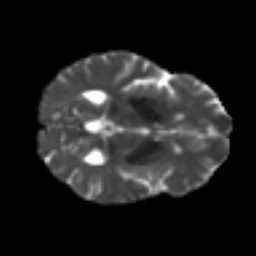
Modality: T2w
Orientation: axial
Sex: female
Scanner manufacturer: ge
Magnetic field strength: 3 T
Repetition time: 7 s
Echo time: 0.08 s